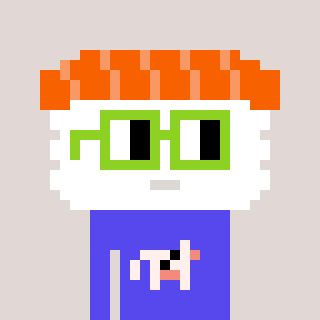
a pixel art character with square light green glasses, a nigiri-shaped head and a computerblue-colored body on a warm background